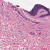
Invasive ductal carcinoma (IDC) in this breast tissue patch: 0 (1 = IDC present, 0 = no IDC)